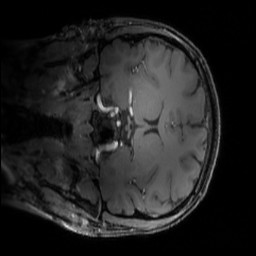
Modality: MP2RAGE
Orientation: coronal
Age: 27
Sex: female
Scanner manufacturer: siemens
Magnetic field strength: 6.98 T
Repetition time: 6 s
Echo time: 0.00283 s